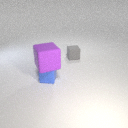
large purple rubber cube above small blue rubber cube